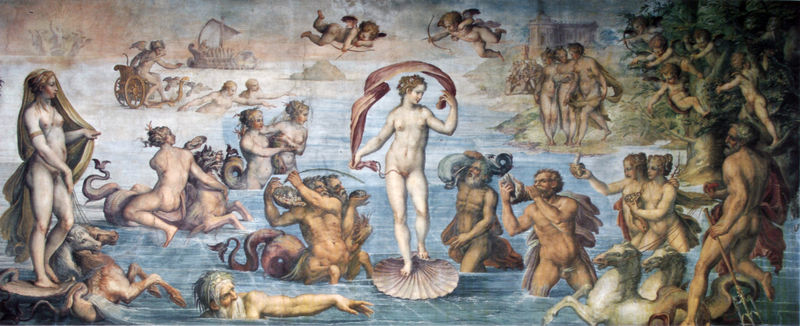
Titel: Palazzo Vecchio, Saal der Elemente, Die Geburt der Venus, Sala degli Elementi, La Nascita di Venere
Künstler: Giorgio Vasari
Standort: Florenz
Institution: Palazzo Vecchio
Schlagwörter: akt, baum, blau, dunkel, flügel, gemälde, gott, hand, haut, himmel, kampf, körper, mann, meer, nackt, schatten, wasser, weiß, baden, badende, frauen, grün, mädchen, see, ufer, braun, brust, busen, frau, geste, hell, licht, männer, rücken, gebäude, haus, rot, schleier, tier, tiere, tuch, bart, bärte, anatomie, arm, arme, stein, horn, horizont, gold, haare, pose, kind, paar, musik, renaissance, rosa, wald, boot, kinder, pferd, pferde, ruder, engel, putto, beine, schwanz, brüste, schiff, segel, welle, wellen, liebe, bogen, segelschiff, fels, lila, violett, kutsche, figuren, rad, wagen, querformat, seemänner, blue, men, red, white, women, old, painting, woman, muskeln, wandmalerei, nackte, scham, bögen, bad, antike, schweben, schwimmen, nakt, schönheit, waten, waffen, waffe, nixen, allegorie, mythologie, göttin, breitwand, schimmel, armreif, götter, angel, angels, classical, cloud, gods, greek, horses, kentauren, man, mythology, naked, nude, nudity, roman, sky, tree, kentaur, mythos, sage, wesen, nymphen, eros, boat, building, lake, ocean, sea, ship, shore, water, island, antikisierend, venus, huldigung, zentrum, tempel, muschel, fresko, coast, hermes, gewebe, merkur, sonnengott, amor, posaune, putten, color, scarf, tail, putti, beard, myth, nymphs, halbwesen, pfeil, ungeheuer, greise, fresco, persiflage, pfeile, gabel, cloudy, sail, amoretten, cherub, cherubs, cupid, geburt, geschichten, bauwerk, paare, pompei, pantheon, antikenrezeption, badeszene, legs, geschenke, cloth, horse, breasts, chariot, god, galeere, seemonster, seeungeheuer, fish, schützen, ships, boticelli, triumphwagen, aphrodite, conch, shell, schif, neptun, bläser, land, dreizack, wassermann, fesko, poseidon, gwässer, voile, geburt der venus, tritonen, flussgott, schaumgeborene, serpent, sagengestalten, seepferd, homer, banner, badszene, oüwgdfihn wrths, perfektion, schwänte, spear, birth, boobs, tits, swim, goddes, ehite, seewesen, botticelli, flussgötter, butts, wonam, neptune, trident, myphology, godes, triton, dolphin, bottocelli, birth of, birth of venus, nepyune, sea gods, admirers